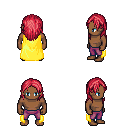
a pixel art fantasy rpg character, male body template, human, dark skin, yellow cape, magenta pants, ruby red long hairstyle, four views (front, back, left, right), 2x2 character sprite sheet, small pixel art, hard edges, no anti-aliasing